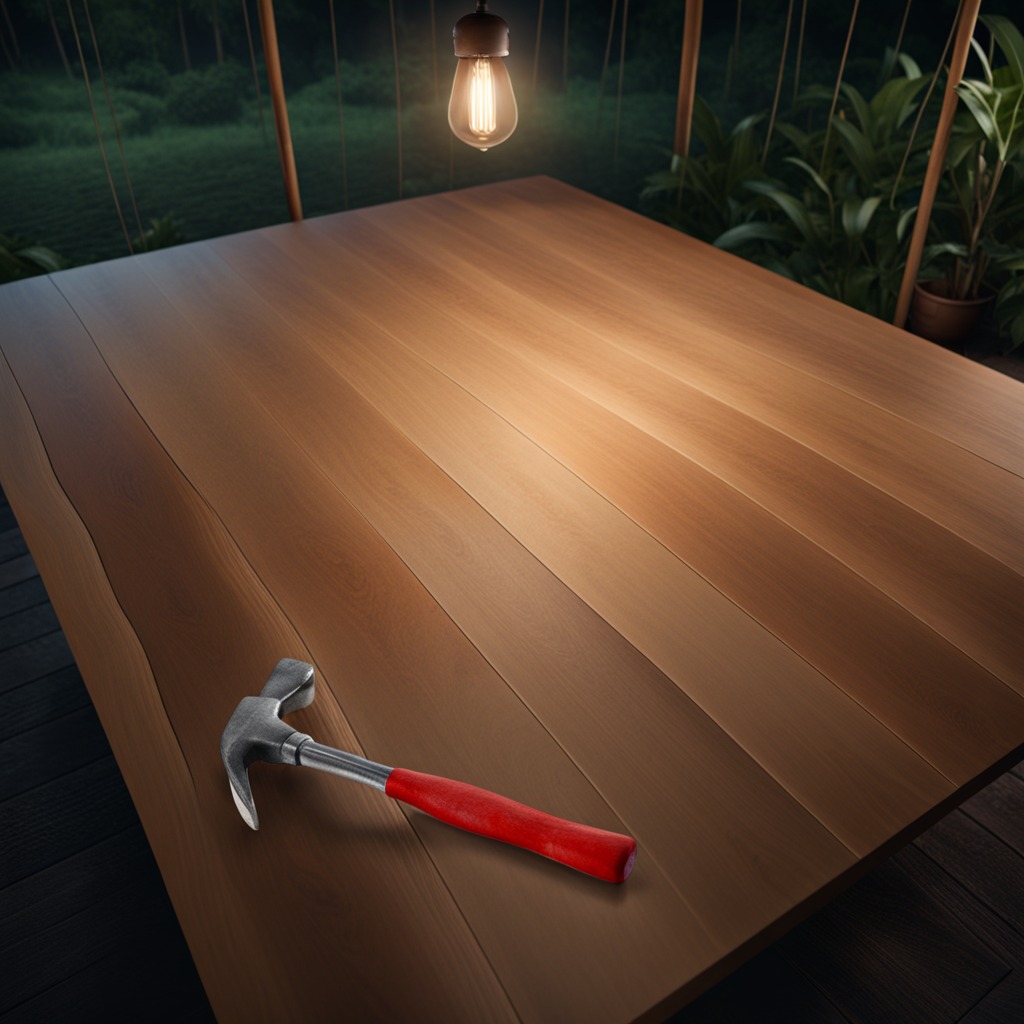
A hammer lying on a wooden table inside a jungle field workshop tent at night.